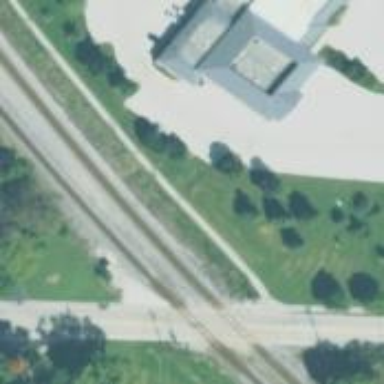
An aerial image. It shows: Railway track.